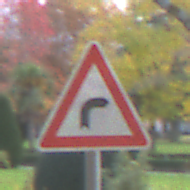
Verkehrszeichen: KurveRechts
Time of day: MorningAfternoon
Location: Roofed (Urban)
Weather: PartlyCloudy
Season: NotSpecified
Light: Natural